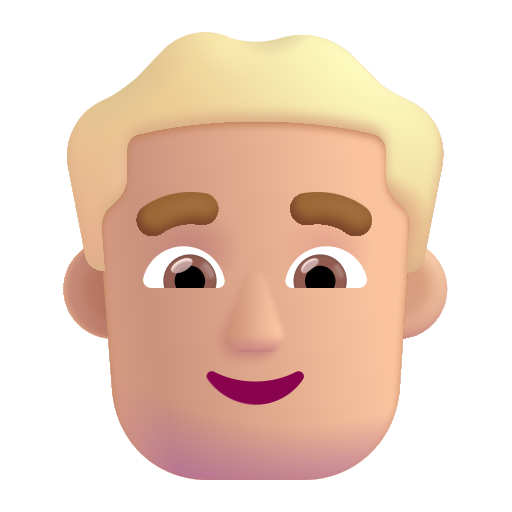
man blonde hair color  light